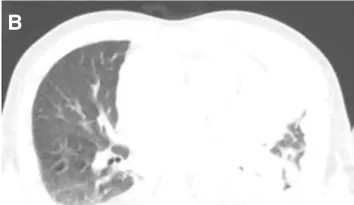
(C,D) Chest CT showed a significance reduction in pleural and pericardial effusion after receiving one cycle of anlotinib treatment.
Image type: radiology (ct)